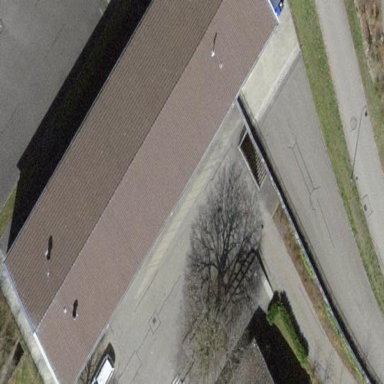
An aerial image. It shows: Public building with gabled roof oriented along its structure. The roof is lovely rosybrown color.